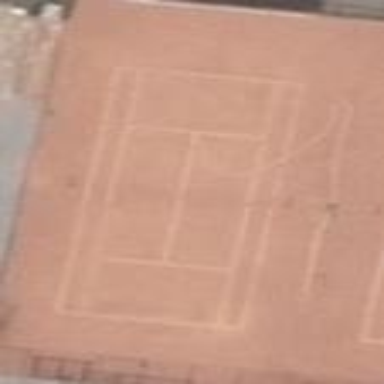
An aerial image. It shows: Tartan tennis court in leisure land pitch.